Question: I want to use a Look and Feel for my Java GUI project (in Swing) in which the
As an example, you can see the picture of the browser: the frame is black while the body is white. I want something like that in my Java GUI project. a 'Nimbus L&F', so

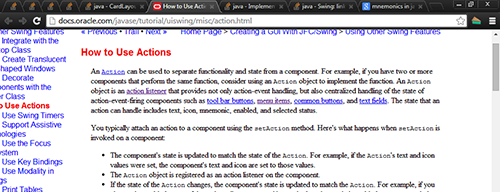
Answer: Try this one for 'Nimbus' look and feel.
'''
SwingUtilities.invokeLater(new Runnable() {
@Override
public void run() {
try {
for (LookAndFeelInfo info : UIManager.getInstalledLookAndFeels()) {
if ("Nimbus".equals(info.getName())) {
UIManager.setLookAndFeel(info.getClassName());
break;
}
}
} catch (Exception e) {
e.printStackTrace();
// If Nimbus is not available, you can set the GUI to
// another look and feel.
}
}
});
'''
---
For more info have a look at below links:
- <URL>